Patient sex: M
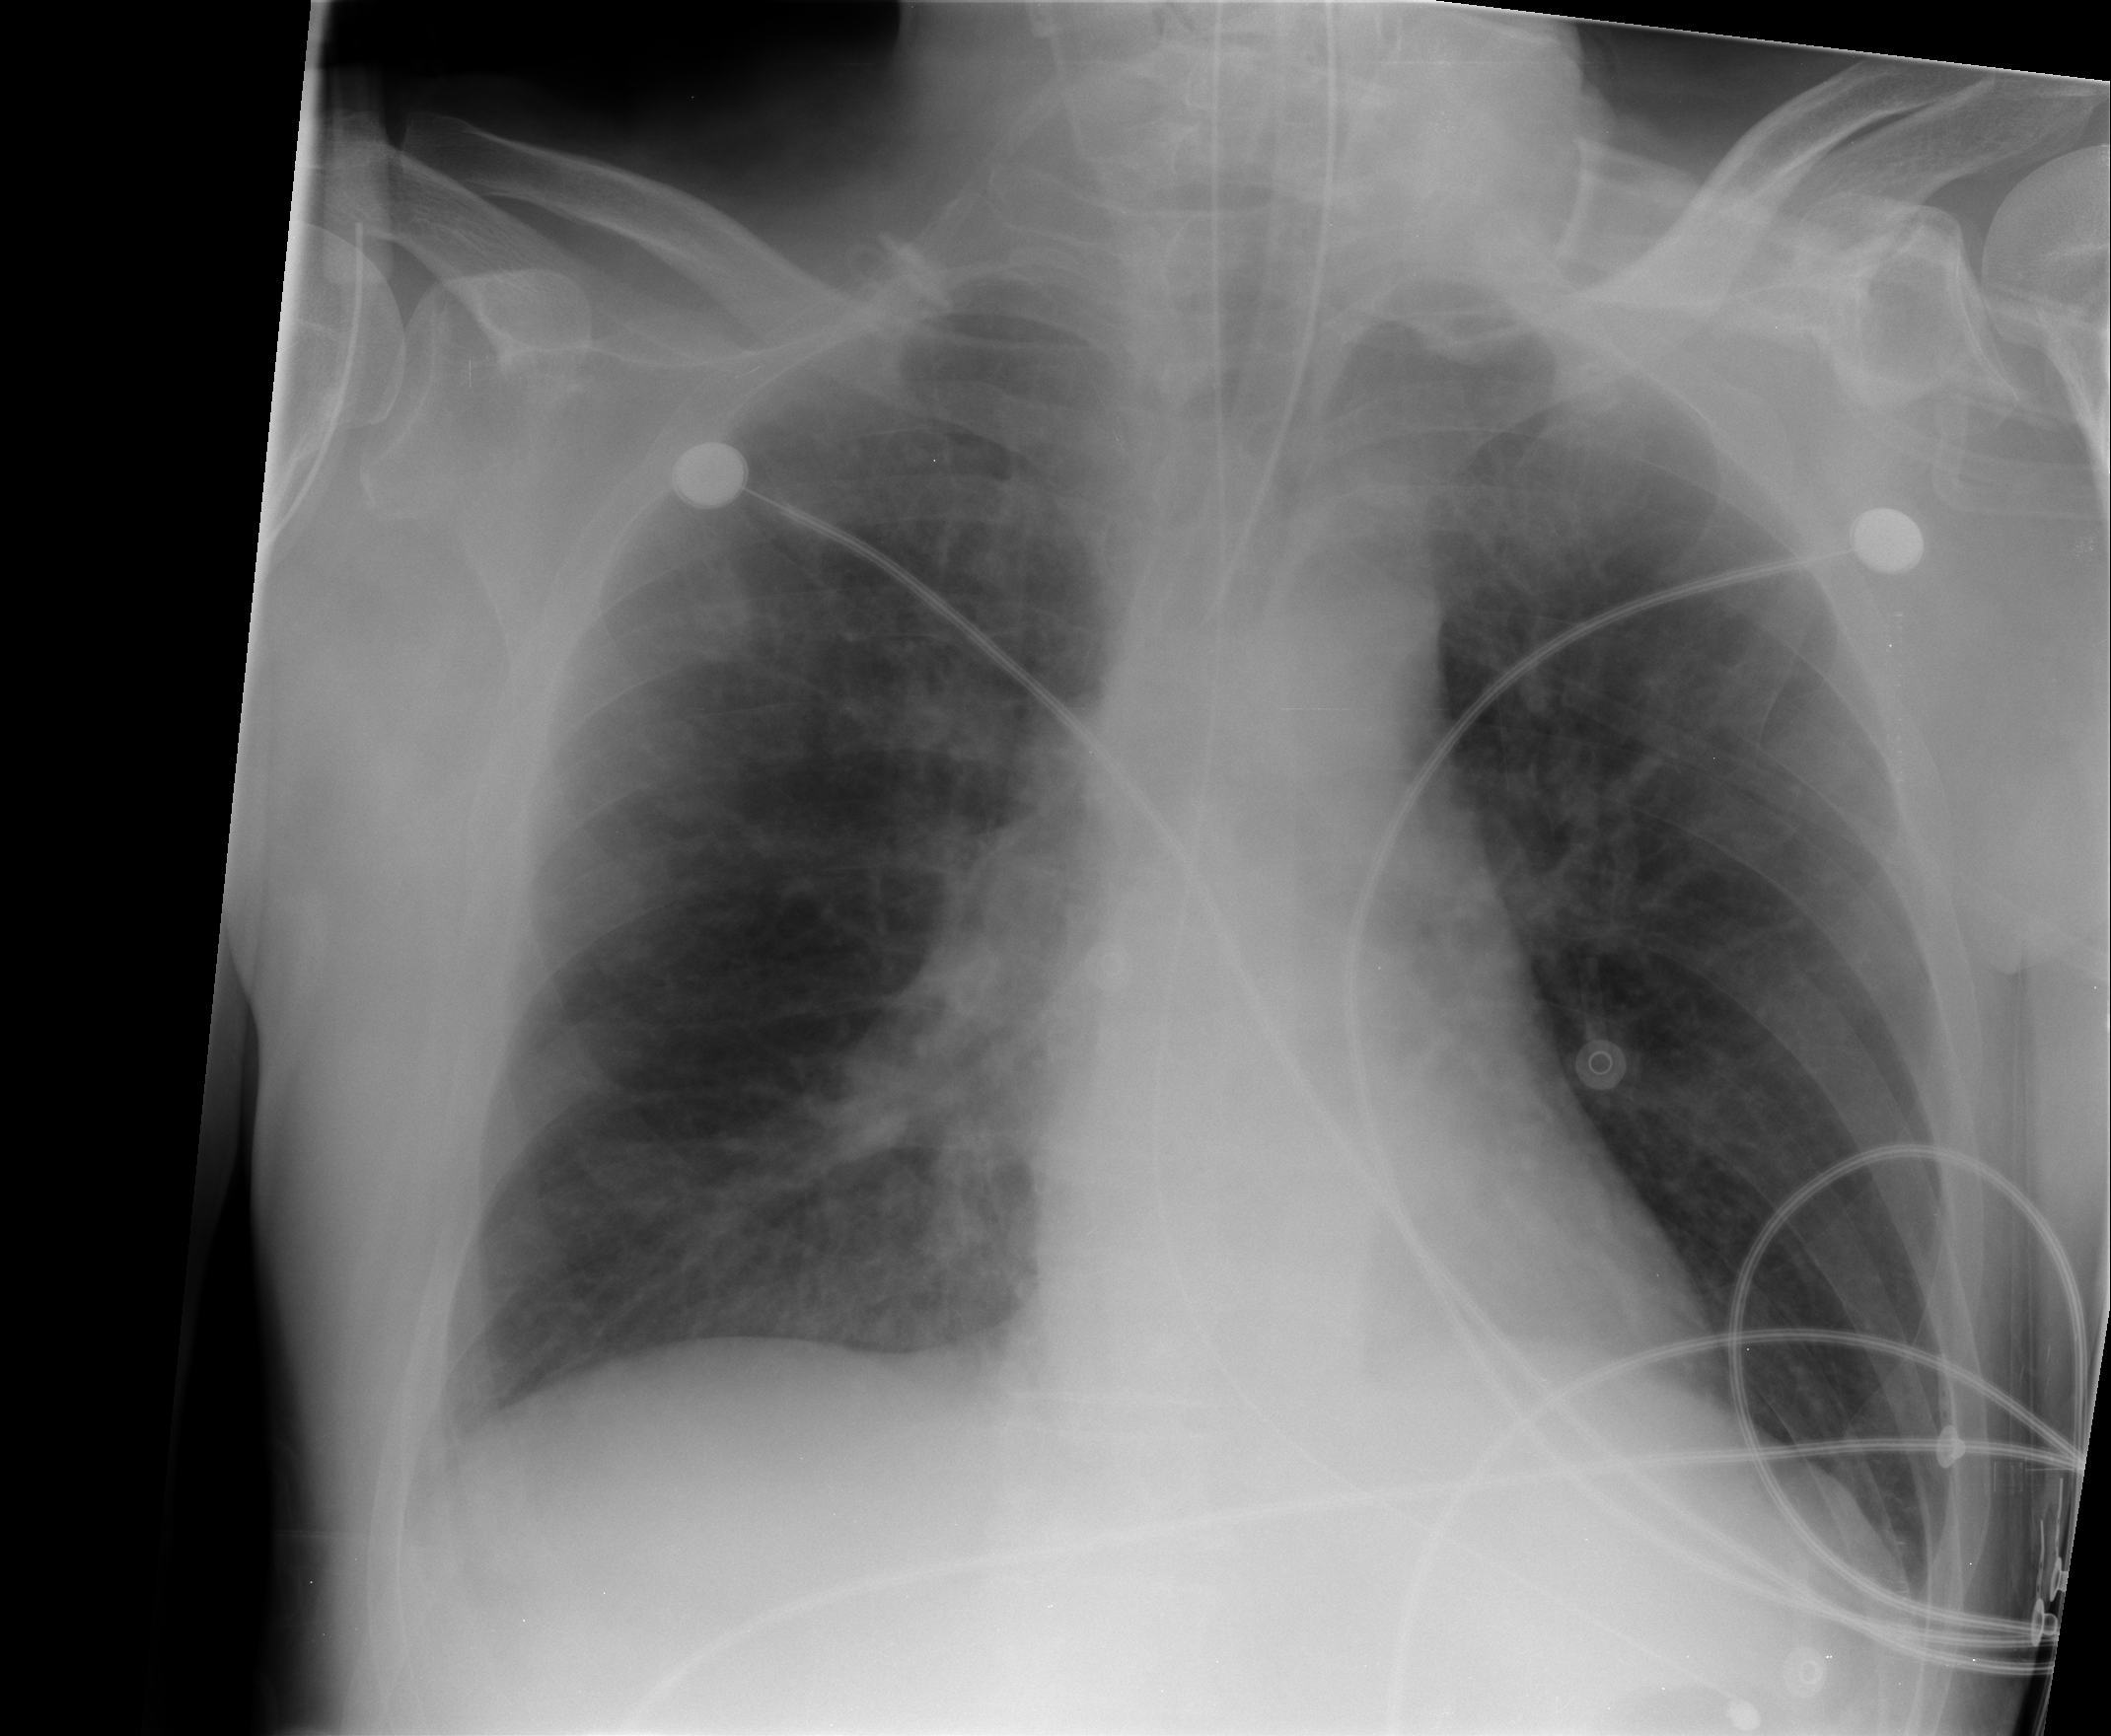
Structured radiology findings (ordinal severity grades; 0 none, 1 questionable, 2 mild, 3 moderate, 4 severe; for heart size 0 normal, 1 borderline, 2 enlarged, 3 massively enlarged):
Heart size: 0
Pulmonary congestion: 2
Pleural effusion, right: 0
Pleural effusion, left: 1
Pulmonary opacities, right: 3
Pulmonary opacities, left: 2
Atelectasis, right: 2
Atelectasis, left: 0